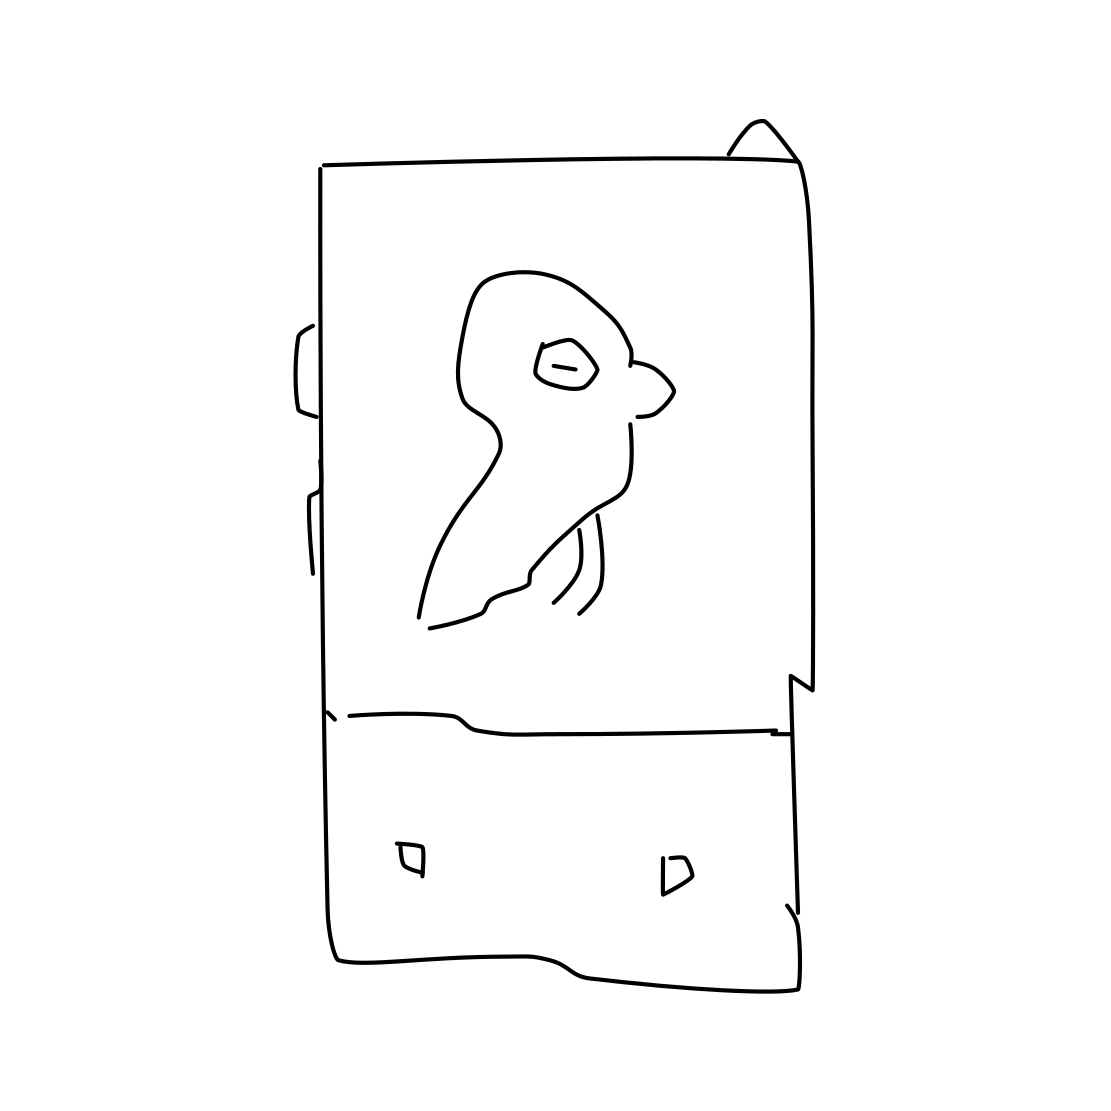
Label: ipod